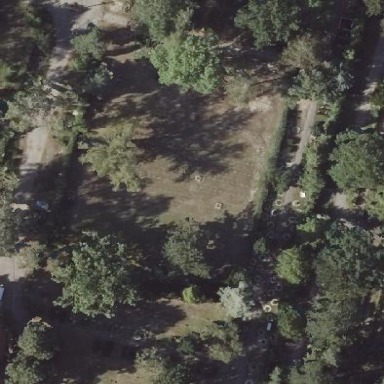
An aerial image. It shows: Sector within cemetery.